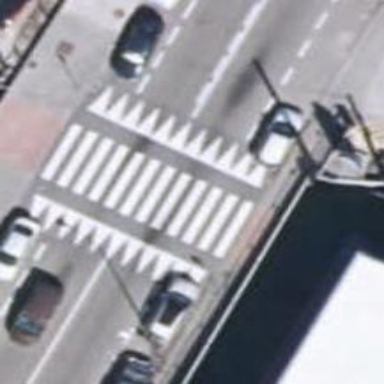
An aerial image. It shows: Marked road crossing.